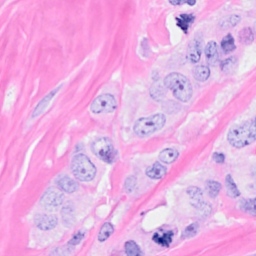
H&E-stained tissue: Breast